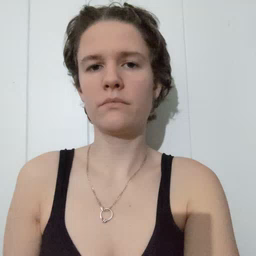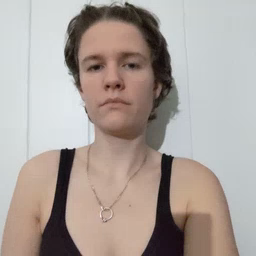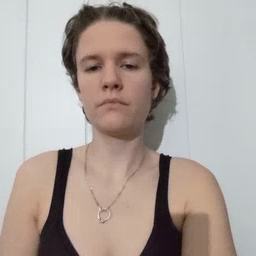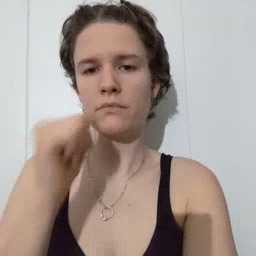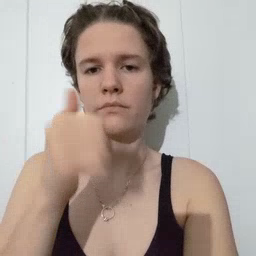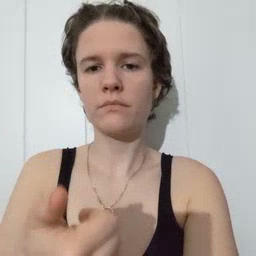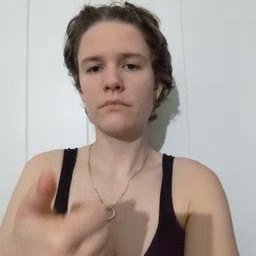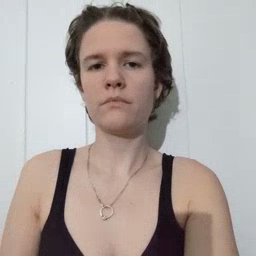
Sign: tomorrow